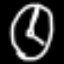
Label: clock